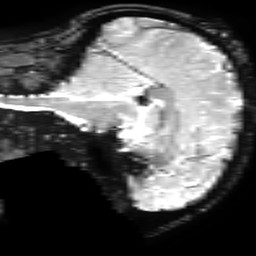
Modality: T2starw
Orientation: sagittal
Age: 22
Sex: male
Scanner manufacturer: ge
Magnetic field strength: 3 T
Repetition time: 0.65 s
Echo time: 0.02 s